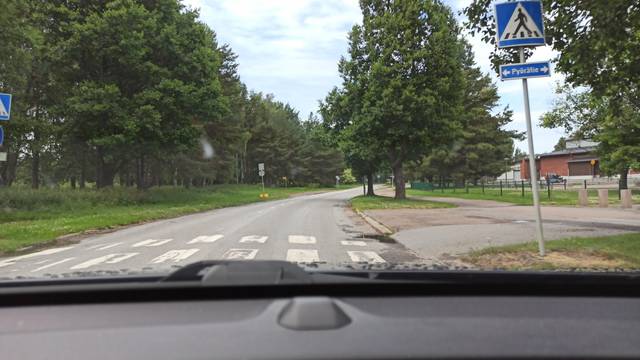
Region: Finland
Coordinates: 61.498, 21.787